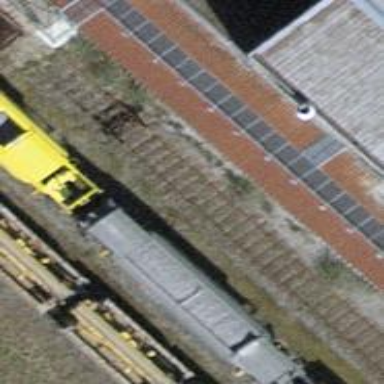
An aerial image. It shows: Railway buffer stop.